Field crop: maize
Growth stage: 1
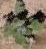
Species: chenopodium